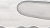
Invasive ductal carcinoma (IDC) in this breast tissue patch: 0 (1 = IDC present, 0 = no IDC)